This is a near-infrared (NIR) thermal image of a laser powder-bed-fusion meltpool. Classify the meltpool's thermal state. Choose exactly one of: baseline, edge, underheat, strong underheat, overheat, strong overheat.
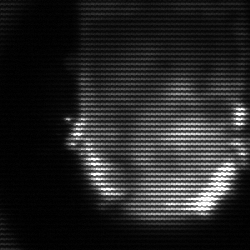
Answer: baseline